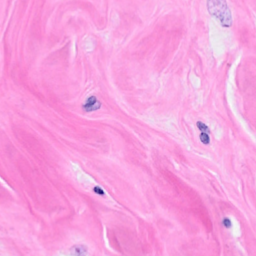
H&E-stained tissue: Breast